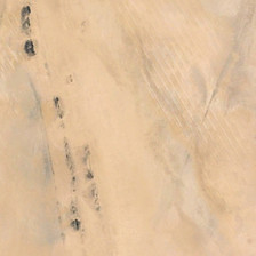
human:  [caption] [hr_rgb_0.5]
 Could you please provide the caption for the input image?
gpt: Desert road is smooth.

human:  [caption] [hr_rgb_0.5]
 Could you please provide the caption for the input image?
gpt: The desert road is flat.

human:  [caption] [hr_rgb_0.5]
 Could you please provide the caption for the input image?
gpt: The road to the desert is smooth.

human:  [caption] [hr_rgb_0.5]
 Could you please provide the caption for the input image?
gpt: there are some tracks on the road .

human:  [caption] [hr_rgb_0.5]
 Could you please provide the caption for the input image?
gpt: The desert road is smooth.